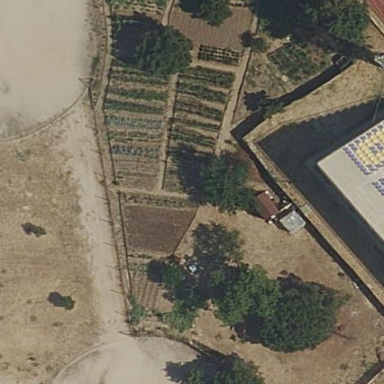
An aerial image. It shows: Allotments area.